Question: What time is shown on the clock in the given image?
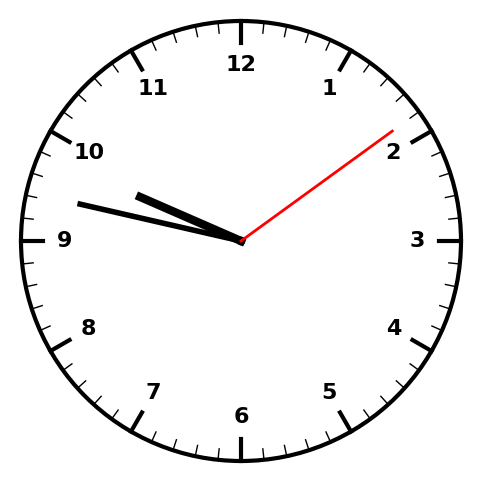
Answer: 09:47:09